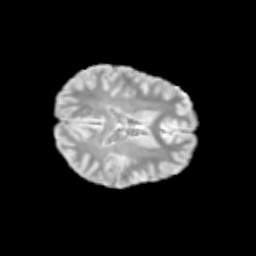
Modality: T2w
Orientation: axial
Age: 11
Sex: male
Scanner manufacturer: siemens
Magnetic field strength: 3 T
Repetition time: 3.8 s
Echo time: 0.07 s